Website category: university
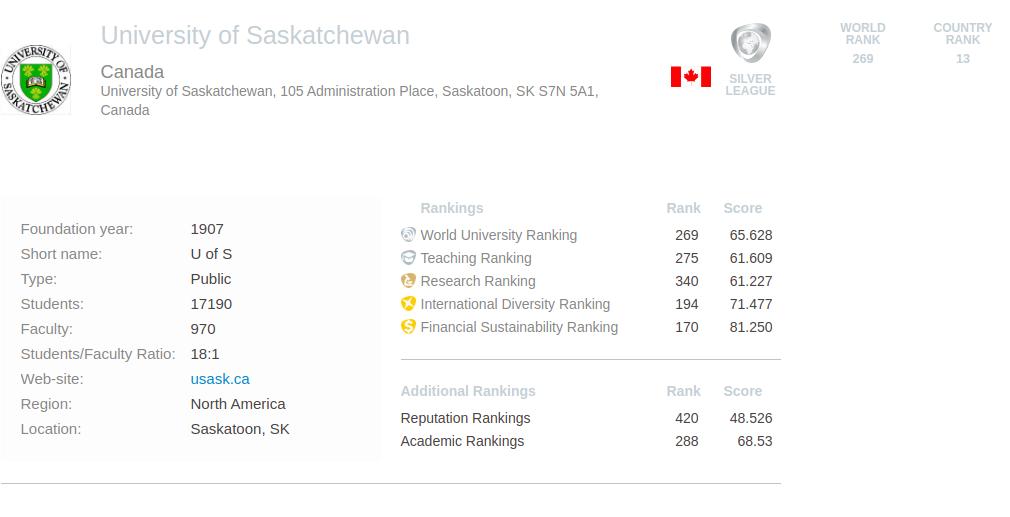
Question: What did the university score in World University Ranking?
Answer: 65.628

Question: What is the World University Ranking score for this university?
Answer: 65.628

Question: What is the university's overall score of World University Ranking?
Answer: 65.628

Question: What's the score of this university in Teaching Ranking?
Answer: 61.609

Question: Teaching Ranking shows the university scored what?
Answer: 61.609

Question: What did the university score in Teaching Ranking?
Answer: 61.609

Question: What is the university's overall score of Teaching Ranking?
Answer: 61.609

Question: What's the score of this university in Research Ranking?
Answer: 61.227

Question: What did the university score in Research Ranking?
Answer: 61.227

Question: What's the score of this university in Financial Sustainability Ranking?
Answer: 81.250

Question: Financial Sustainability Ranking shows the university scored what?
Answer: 81.250

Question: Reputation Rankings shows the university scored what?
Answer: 48.526

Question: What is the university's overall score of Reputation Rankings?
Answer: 48.526

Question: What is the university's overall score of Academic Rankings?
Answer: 68.53

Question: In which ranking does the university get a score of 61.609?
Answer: Teaching Ranking

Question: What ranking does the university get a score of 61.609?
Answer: Teaching Ranking

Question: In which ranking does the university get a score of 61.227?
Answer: Research Ranking

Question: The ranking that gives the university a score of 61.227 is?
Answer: Research Ranking

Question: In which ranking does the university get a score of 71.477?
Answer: International Diversity Ranking

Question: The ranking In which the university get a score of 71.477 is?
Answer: International Diversity Ranking

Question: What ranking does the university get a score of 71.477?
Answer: International Diversity Ranking

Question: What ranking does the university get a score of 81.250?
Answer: Financial Sustainability Ranking

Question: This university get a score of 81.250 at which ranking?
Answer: Financial Sustainability Ranking

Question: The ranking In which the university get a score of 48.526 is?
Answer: Reputation Rankings

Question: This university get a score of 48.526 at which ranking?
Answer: Reputation Rankings

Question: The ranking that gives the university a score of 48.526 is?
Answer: Reputation Rankings

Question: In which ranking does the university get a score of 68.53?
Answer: Academic Rankings

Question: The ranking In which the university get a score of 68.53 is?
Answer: Academic Rankings